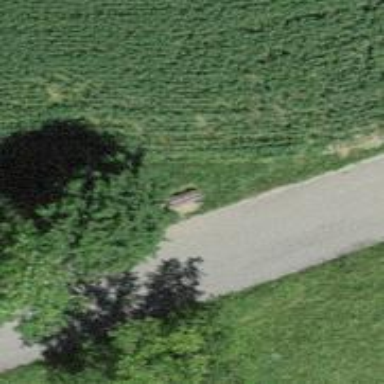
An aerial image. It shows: Bench for seating.